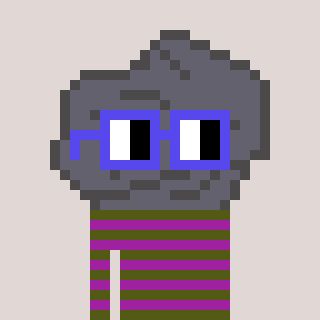
a pixel art character with square blue glasses, a rock-shaped head and a magenta-colored body on a warm background